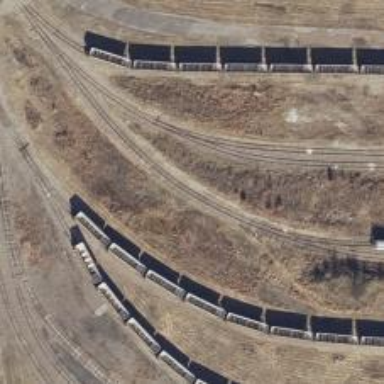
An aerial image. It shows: Disused railway spur.